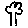
Label: tree